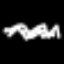
Label: squiggle